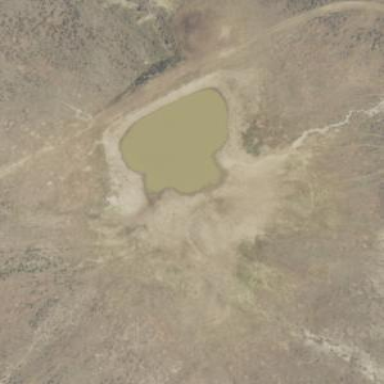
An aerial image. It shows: Reservoir.